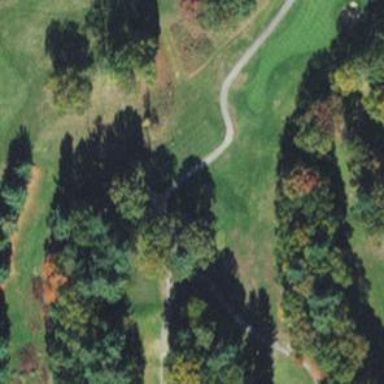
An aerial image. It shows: Footway that doubles as golf path.